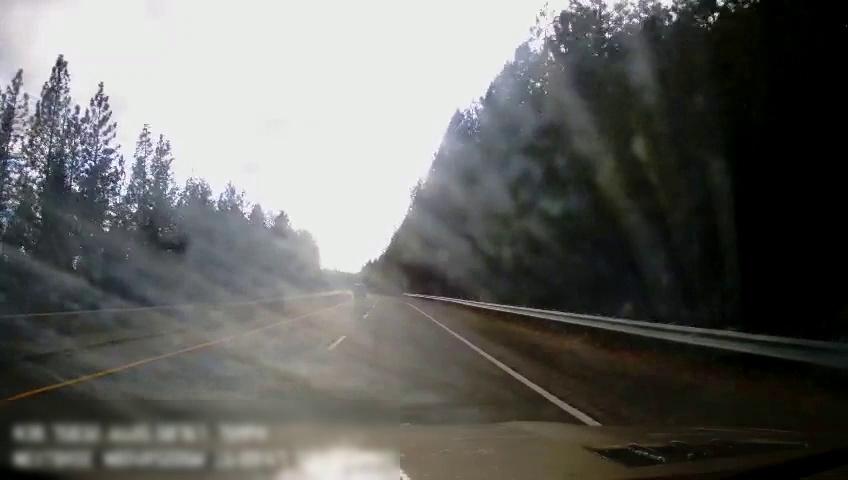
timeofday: Day
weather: Cloudy
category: Drivable Space
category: Drivable Space
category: Lanes | Current Lane
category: Lanes | Alternate Lane
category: Lanes | Alternate Lane